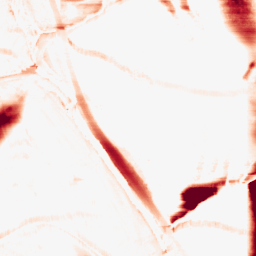
Category: morphological
Decomposition family: morphological_rect
Decomposition parameters: operation: opening
width: 50
height: 10
Upsampling method: cubic_mitchell
Upsampling parameters: scale: 8
Upsampling scale: 8